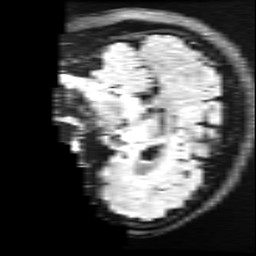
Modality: FLAIR
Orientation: sagittal
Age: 27
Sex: female
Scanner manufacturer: ge
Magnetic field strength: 3 T
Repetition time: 11 s
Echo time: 0.1497 s